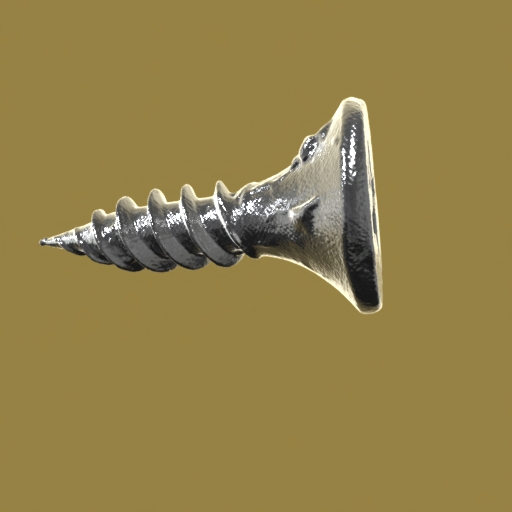
Label: screw